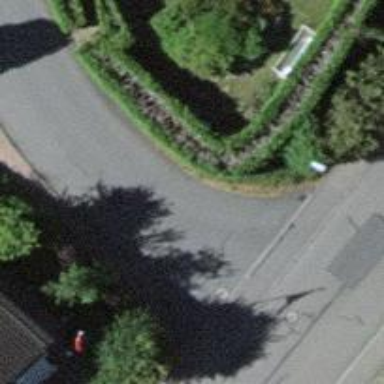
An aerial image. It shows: Hedge barrier.